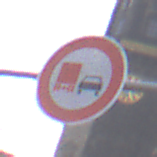
Verkehrszeichen: UeberholverbotKraftfahrzeuge
Umgebung: Outdoor, Urban
Tageszeit: MorningAfternoon
Wetter: PartlyCloudy
Licht: Natural
Jahreszeit: NotSpecified
Kontrast: LowContrast